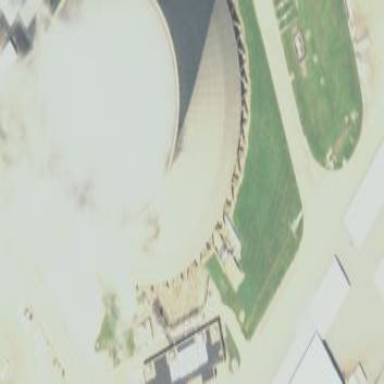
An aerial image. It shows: Industrial building with cooling tower. The cooling tower is man-made structure designed for cooling purposes.